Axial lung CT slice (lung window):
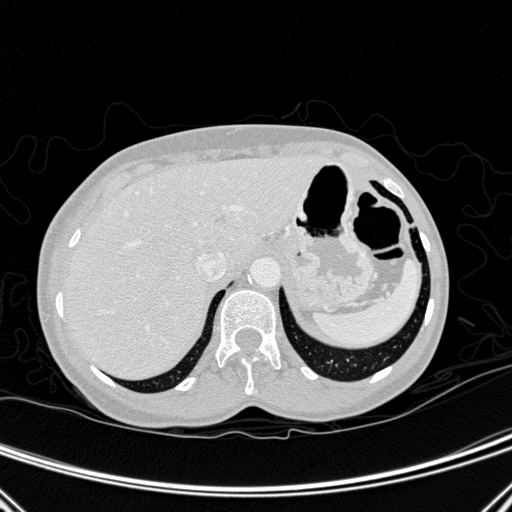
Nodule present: no